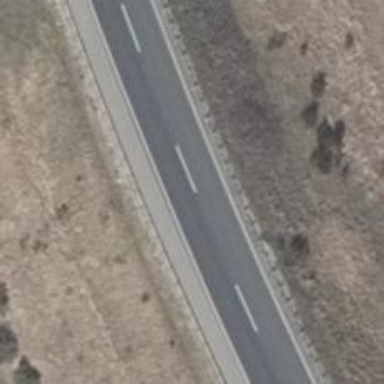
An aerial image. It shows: Motorway link with asphalt surface and embankment.